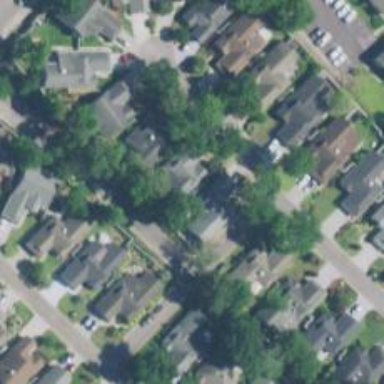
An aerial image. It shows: Neighborhood.